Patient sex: M
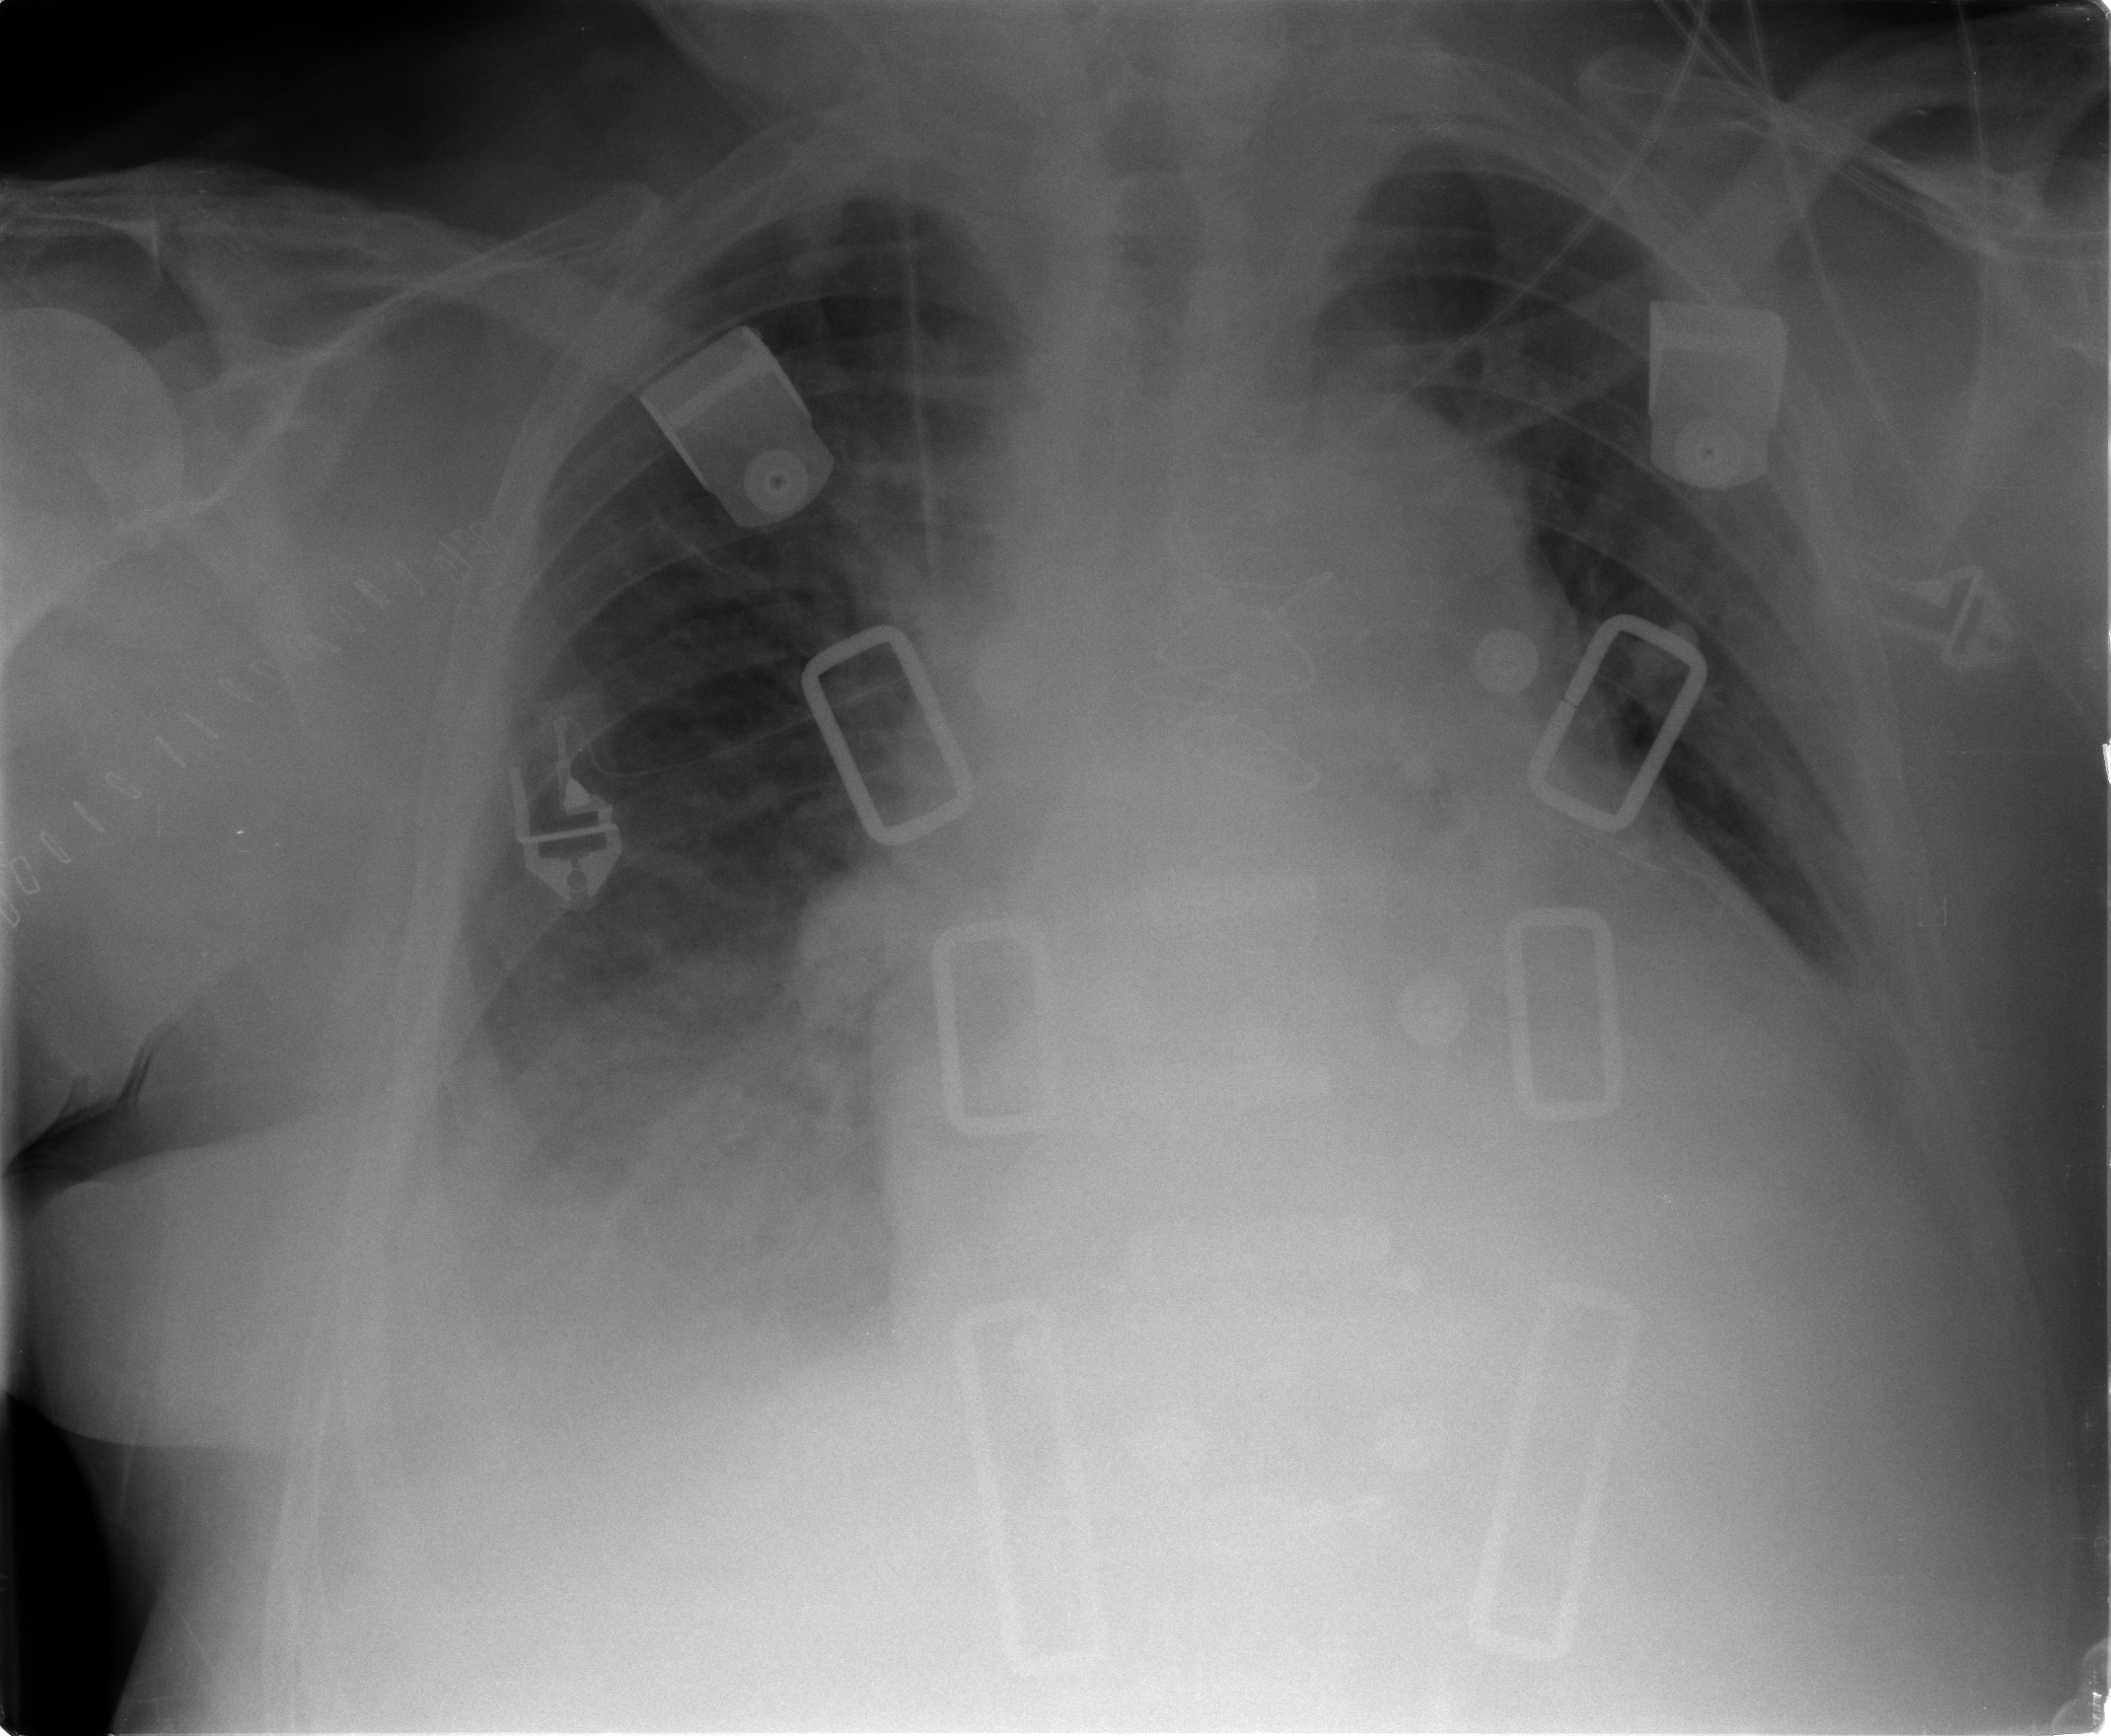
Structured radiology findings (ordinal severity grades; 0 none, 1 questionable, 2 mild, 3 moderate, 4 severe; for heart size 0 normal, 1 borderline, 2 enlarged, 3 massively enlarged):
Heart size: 2
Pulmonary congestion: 1
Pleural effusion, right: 2
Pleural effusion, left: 2
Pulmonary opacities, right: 2
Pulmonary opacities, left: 0
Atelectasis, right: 2
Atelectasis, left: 2